Question: I have stored images path in database and images in project folder. Now i am trying to view all IMAGES with their PRODUCTS in my HTML template. I have written the following code and its given me an empty images box in the output and when i open that image box in the new tab, it opens the following URL.
'''
http://localhost/cms/1
'''
Kindly tell me the way of referring images in 'img src ' tag.

'''
include 'connect.php';
$image_query = "select * from product_images";
$image_query_run = mysql_query($image_query);
$image_query_fetch = mysql_fetch_array($image_query_run);
if (!$query=mysql_query ("select product_id,name from products")) {
echo mysql_error();
} else {
while ($query_array = mysql_fetch_array($query)) {
echo '</br><pre>';
$product_id = $query_array['product_id'];
echo "<a href='single_product.php?product_id=$product_id' >";
print_r ($query_array['name']);
echo "</a>";
echo "&lt;img src=". $image_query_fetch
['images'] ." alt="" /&gt;";
echo '</pre>';
}
}
} else {
echo "You need to Log in to visit this Page";
}
'''
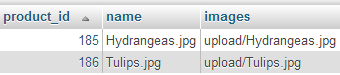
Answer: Add your local image path before source
'''
echo "<img src='http://localhost/cms/1/". $image_query_fetch['images'] .'" alt="" />";
'''
*
'''
<?php echo "http://" . $_SERVER['HTTP_HOST'] . $_SERVER['REQUEST_URI']; ?>
'''